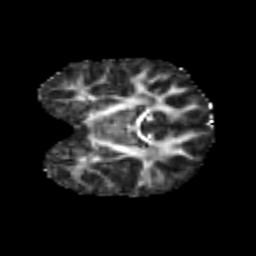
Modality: FA
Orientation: coronal
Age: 6
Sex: female
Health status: healthy